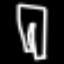
Label: pants